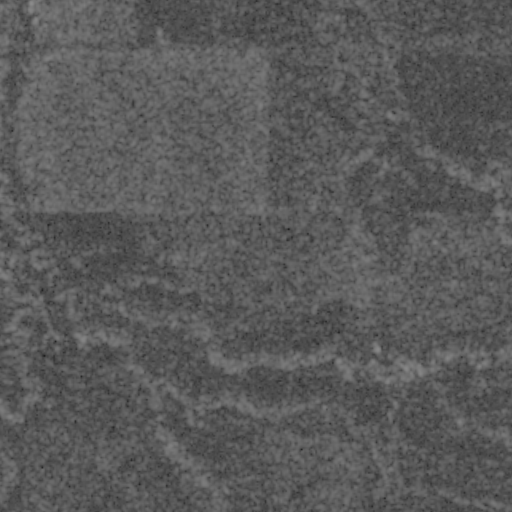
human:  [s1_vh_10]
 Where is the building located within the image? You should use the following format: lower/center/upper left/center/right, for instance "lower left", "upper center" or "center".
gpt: The building is located in the upper left of the image.
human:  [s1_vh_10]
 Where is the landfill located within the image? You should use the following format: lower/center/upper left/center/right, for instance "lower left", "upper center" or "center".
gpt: There is no landfill in the image.

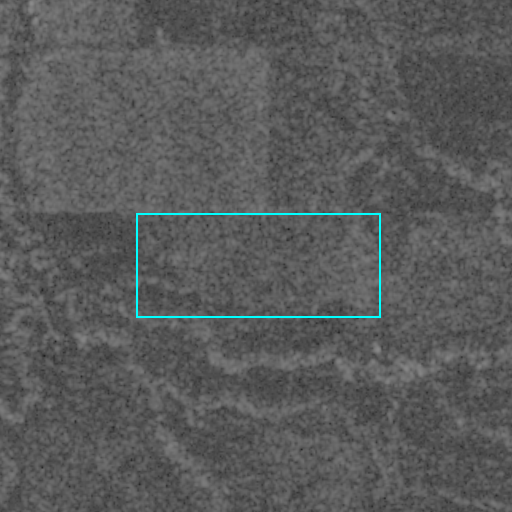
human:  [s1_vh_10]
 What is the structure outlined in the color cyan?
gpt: The structure outlined in cyan is a crop field.
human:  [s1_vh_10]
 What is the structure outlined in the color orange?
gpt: There is no orange outline.